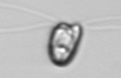
Label: flagellate_morphotype1